Field crop: maize
Growth stage: 2
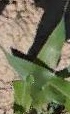
Species: maize